Question: Below is code that populates a menu. Everything seems to work great, with no errors thrown, except for one crucial part. My 'megaPages' array has the values '["HOME","BABIES","BRIDALS","MISC","WEDDINGS","ABOUT"]', but the actual text that displays on screen (which is produced by megaPages) is like this:

As you can see, some of the text is arbitrarily being truncated. I've traced the text strings as they get passed through the various functions at various stages of the menu-build, and they are always right, but somehow when each DisplayObject make it on screen, letters get ommitted (notice though that 'HOME' abd 'ABOUT' are fine). I don't even know where to start with this problem.
'''
function buildMenu() {
var itemMCs = new Array();
for (var i = 0; i < megaPages.length; i++) {
megaPages[i] = megaPages[i].toUpperCase();
trace(megaPages[i]); // at each iteration, traces as follows "HOME","BABIES","BRIDALS","MISC","WEDDINGS","ABOUT"
var textMC = createText(megaPages[i]);
var itemMC = new MovieClip();
if (i!=0) {
var newLink = new PlateLink();
newLink.y = 0;
itemMC.addChild(newLink);
}
var newPlate = new Plate();
if (i==0) {
newPlate.y = 0;
} else {
newPlate.y = newLink.height - 2;
}
newPlate.x = 0;
newPlate.width = textMC.width + (plateMargin*2);
itemMC.addChild(newPlate);
if (i!=0) {
newLink.x = (newPlate.width/2) - (newLink.width/2);
}
textMC.x = plateMargin;
textMC.y = newPlate.y + .5;
itemMC.addChild(textMC);
itemMCs.push(itemMC);
itemMC.x = (homeplateref.x + (homeplateref.width/2)) - (itemMC.width/2);
if (i==0) {
itemMC.y = homeplateref.y;
} else {
itemMC.y = itemMCs[i-1].y + (itemMCs[i-1].height - 6);
}
menuRef.addChild(itemMC);
}
}
function createText(menuTitle) {
trace(menuTitle);
var textContainer : MovieClip = new MovieClip();
var myFont = new Font1();
var backText = instantText(menuTitle, 0x000000);
backText.x = 1;
backText.y = 1;
var frontText = instantText(menuTitle, 0xFFFFFF);
frontText.x = 0;
frontText.y = 0;
textContainer.addChild(backText);
textContainer.addChild(frontText);
return textContainer;
}
function instantText(textContent, color) {
trace(textContent); // again, traces the right text each time it is fired
var myFont = new Font1();
var myFormat:TextFormat = new TextFormat();
myFormat.size = 18;
myFormat.align = TextFormatAlign.CENTER;
myFormat.font = myFont.fontName;
var myText:TextField = new TextField();
myText.defaultTextFormat = myFormat;
myText.embedFonts = true;
myText.antiAliasType = AntiAliasType.ADVANCED;
myText.text = textContent;
myText.textColor = color;
myText.autoSize = TextFieldAutoSize.LEFT;
trace(myText.text);
return myText;
}
'''
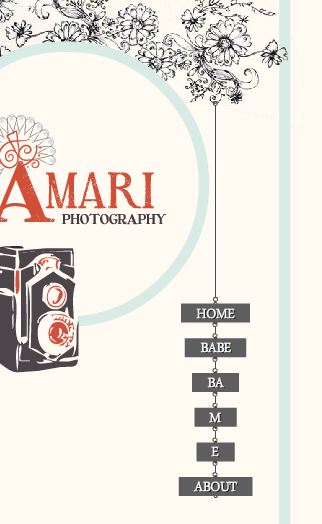
Answer: You need to embed all the necessary characters for the font you're using.
Select the TextField, and hit the 'Embed' button in the properties panel.
When you set the font to export ('Font1' in your case) make sure to include all the characters you need.
You can choose to embed all uppercase characters, or just type in the ones you need for those specific menu items.